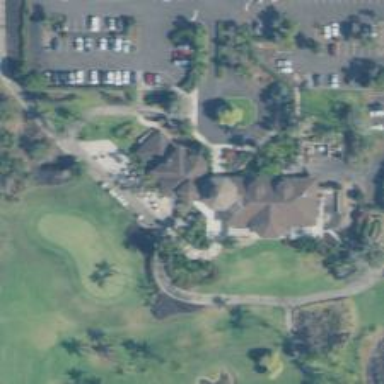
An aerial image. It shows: Golf-related image.